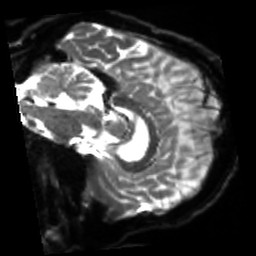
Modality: sbref
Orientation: sagittal
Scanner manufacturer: siemens
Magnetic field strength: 3 T
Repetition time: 4 s
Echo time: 0.0594 s